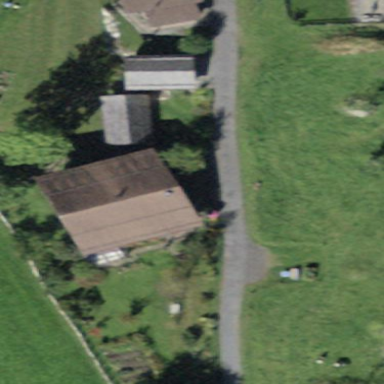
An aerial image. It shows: Detached building.